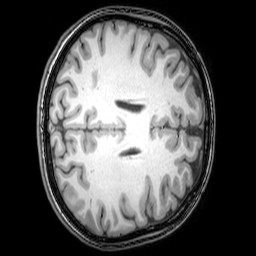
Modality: T1w
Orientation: axial
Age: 22
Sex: female
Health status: healthy
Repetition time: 0.081 s
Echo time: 0.037 s